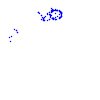
Particle: proton